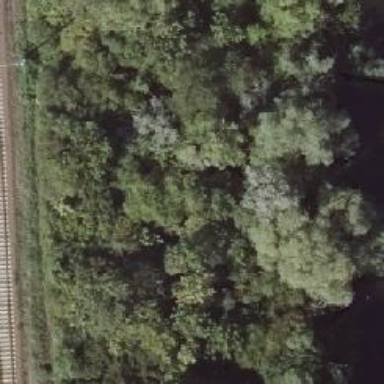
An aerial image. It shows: Abandoned railway.